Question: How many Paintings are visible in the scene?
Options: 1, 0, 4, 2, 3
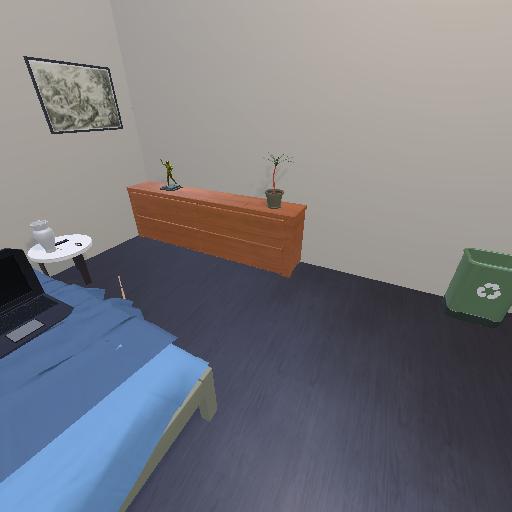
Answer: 1